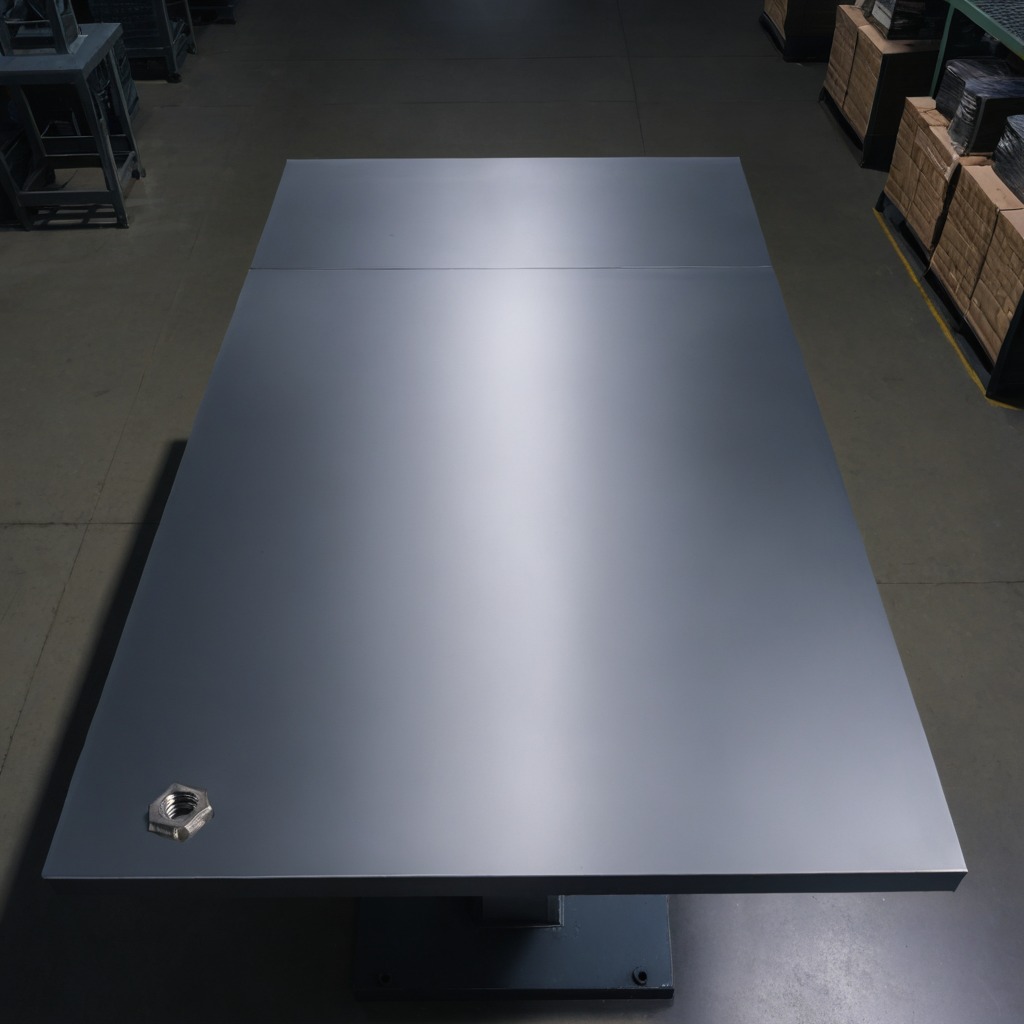
A metal nut lies on a clean empty table in a basement in the evening soft directional lighting on the tabletop realistic grain studio-quality clarity centered framing